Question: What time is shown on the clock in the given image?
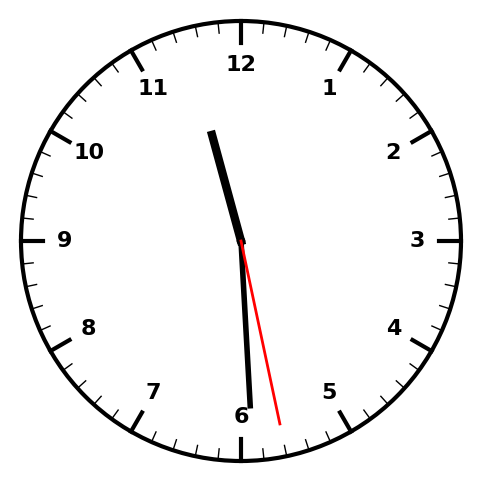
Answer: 11:29:28